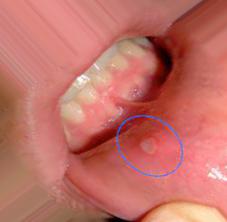
Condition: Mouth Ulcer